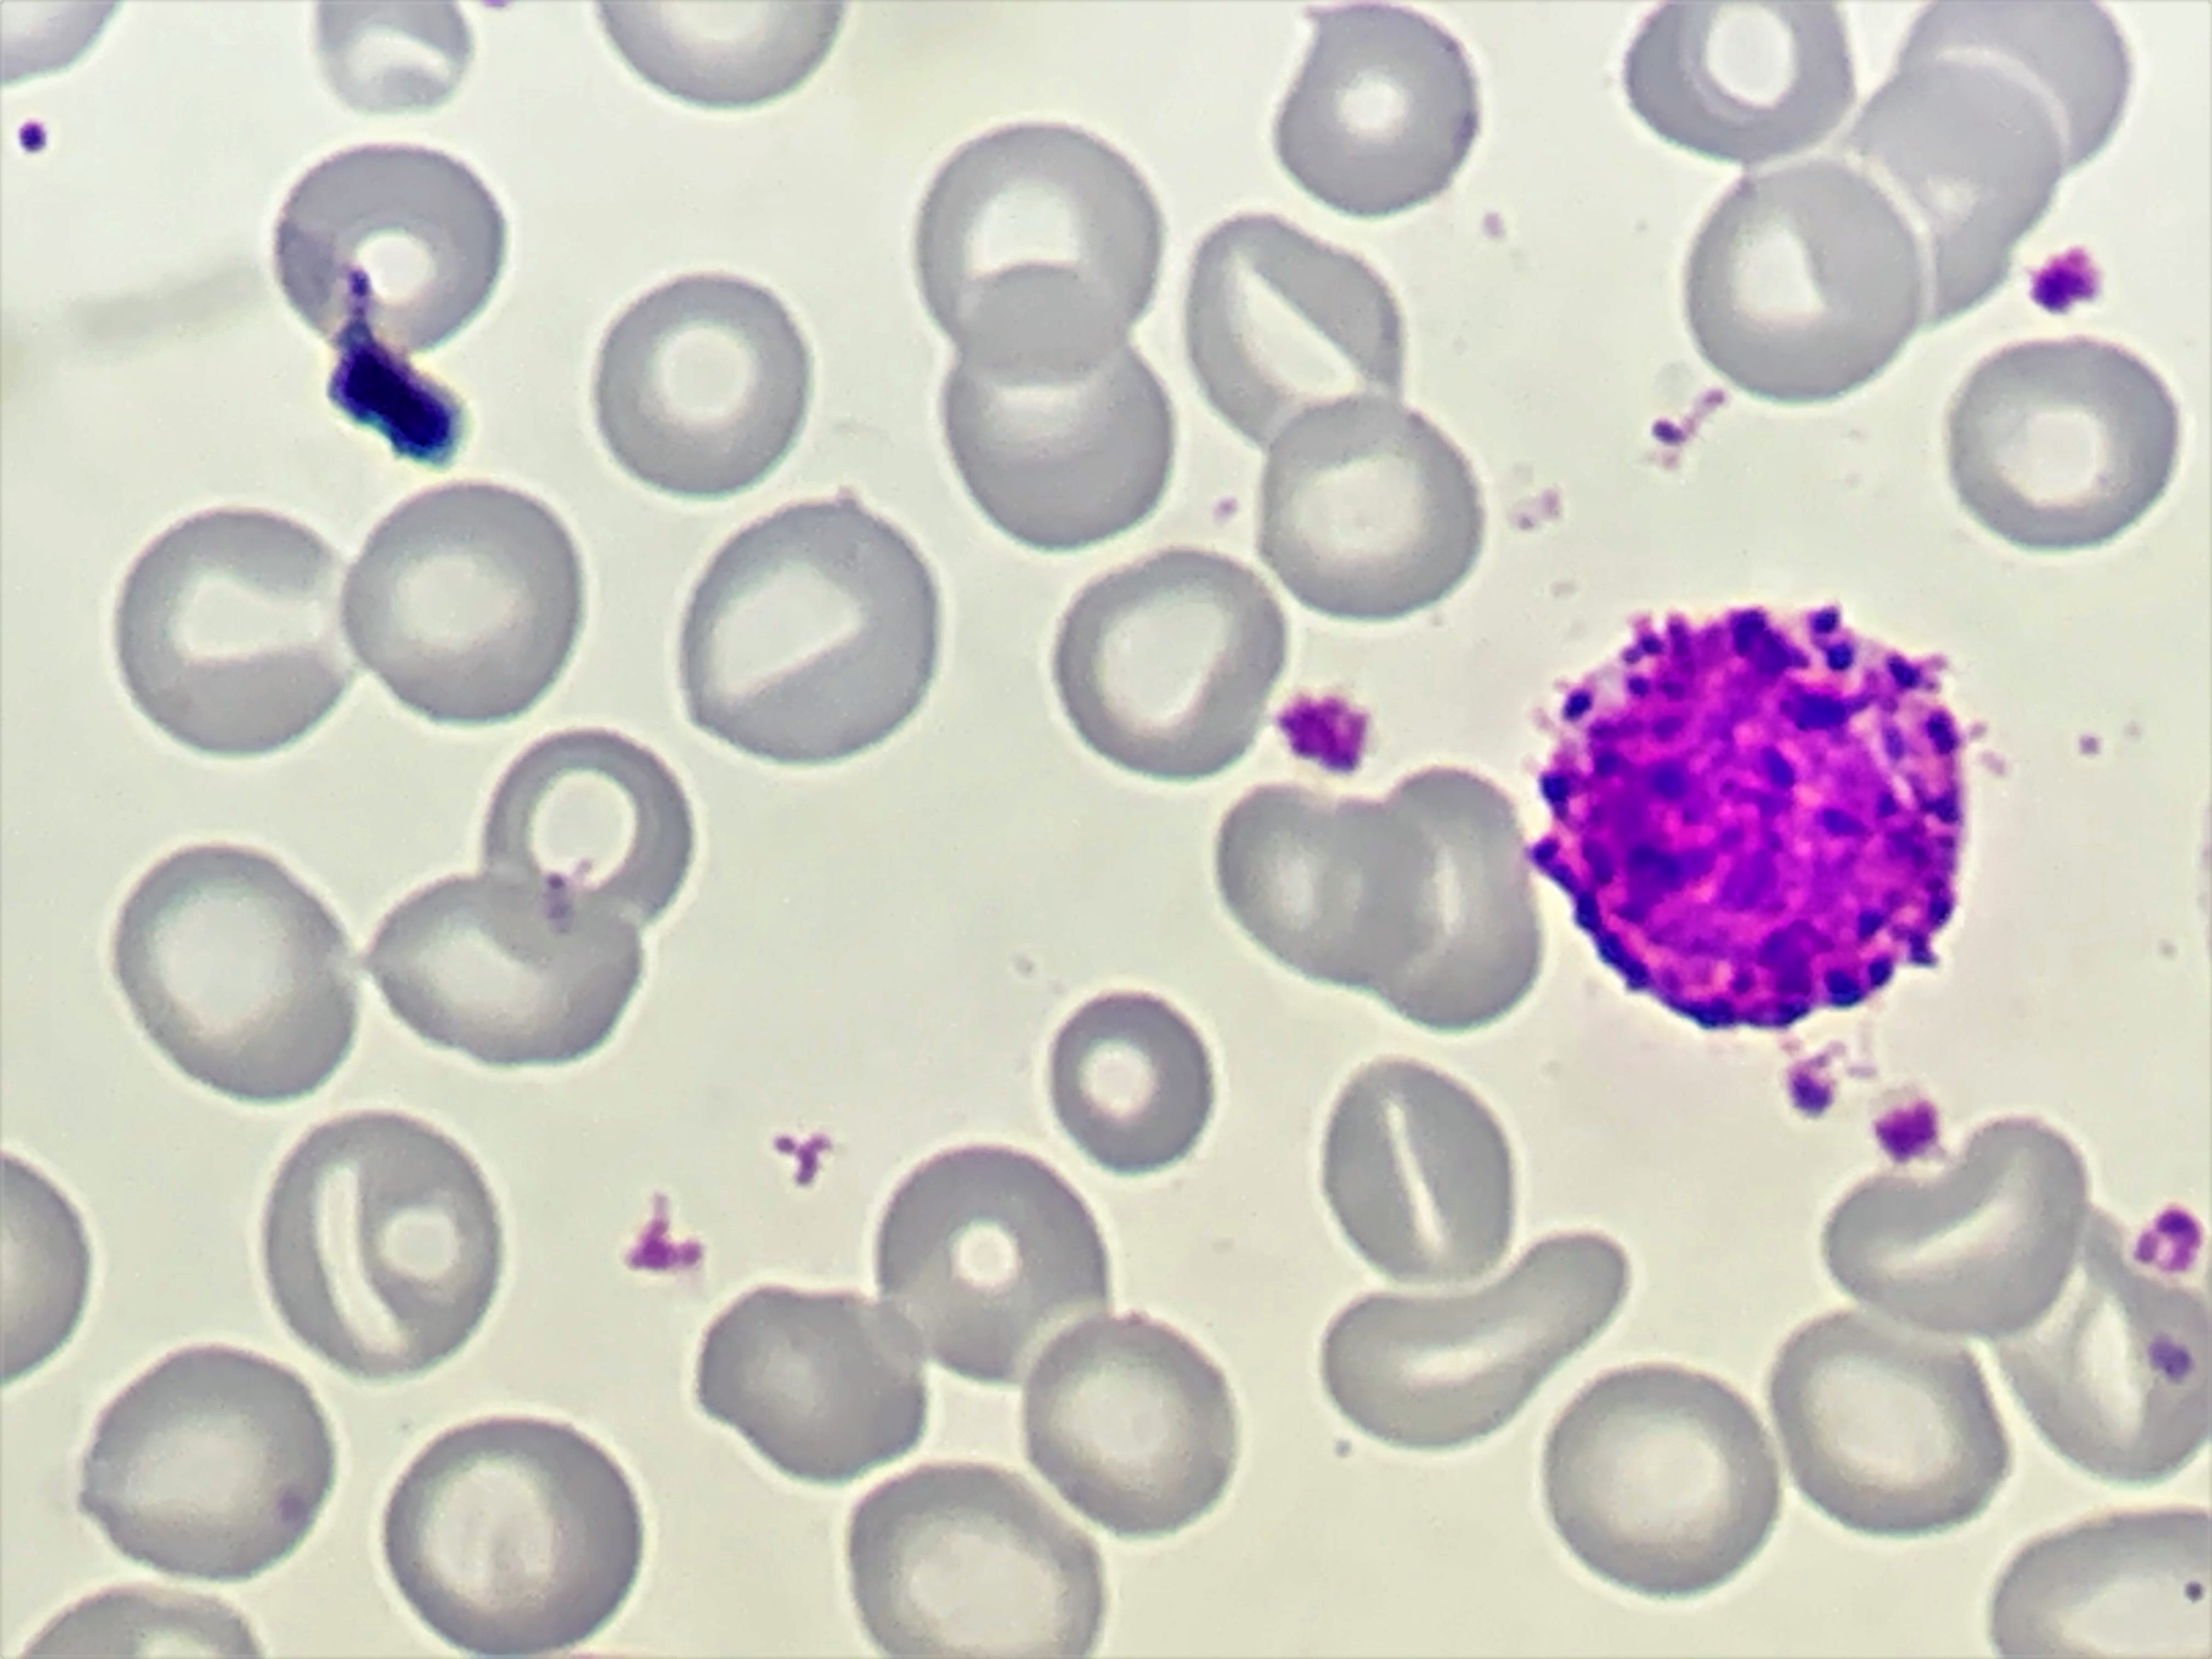
Cell type: BASOPHILS